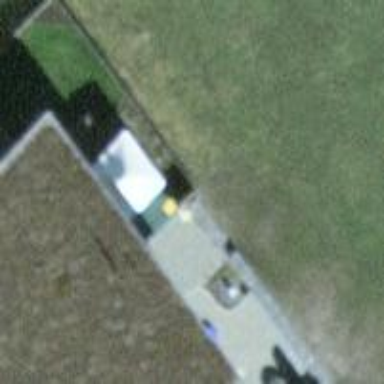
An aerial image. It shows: House with flat roof.